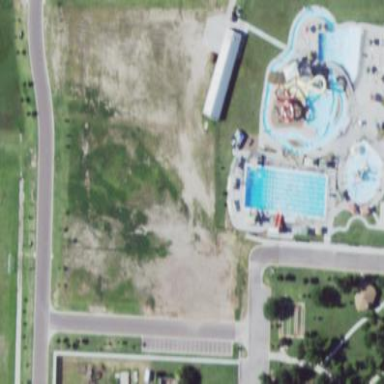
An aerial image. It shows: Water park.